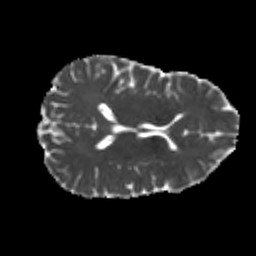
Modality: MD
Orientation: axial
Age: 23
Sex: male
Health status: healthy
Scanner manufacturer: philips
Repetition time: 7.388 s
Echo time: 0.08599 s